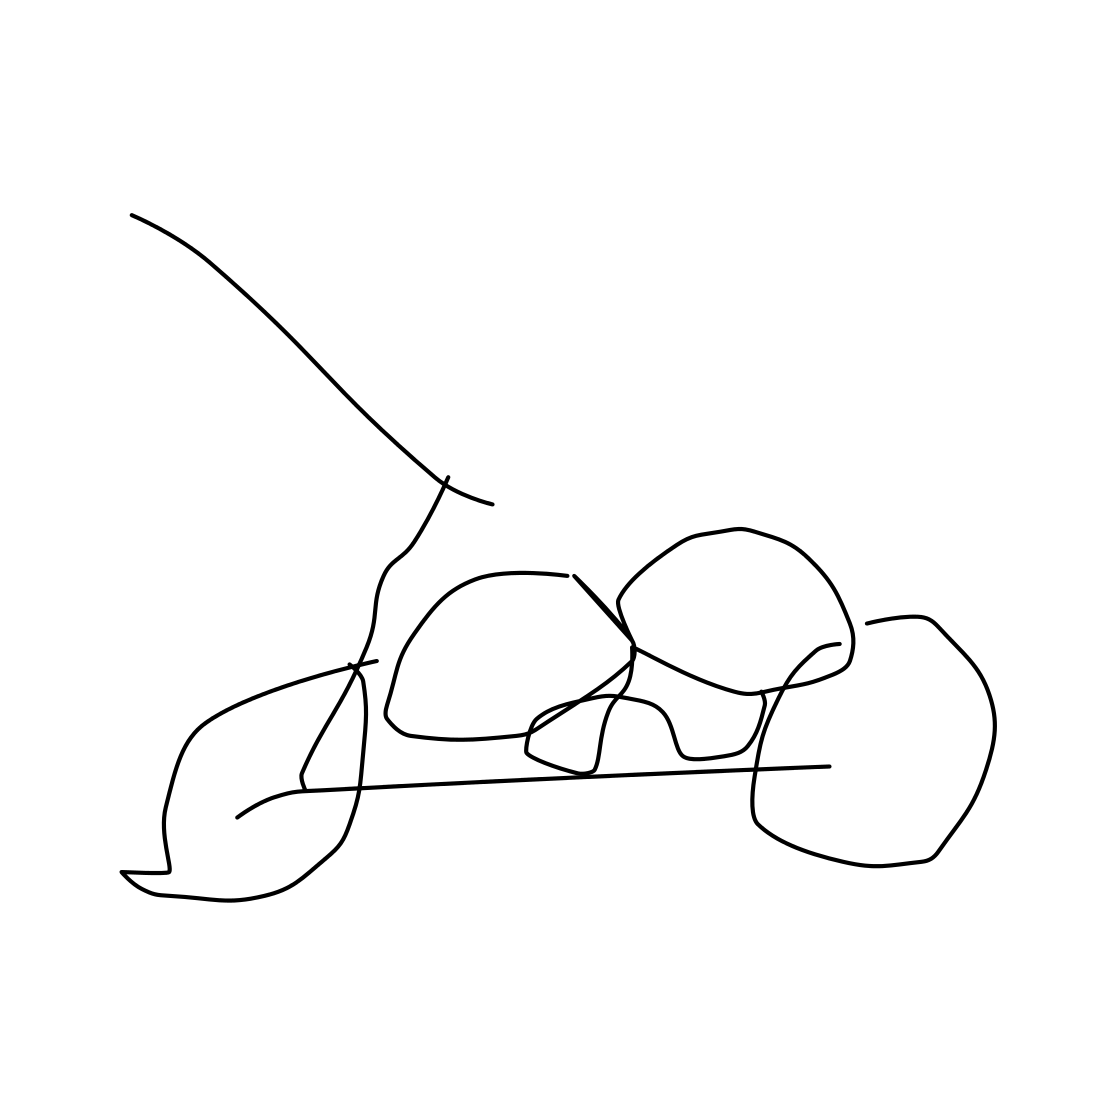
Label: motorbike